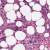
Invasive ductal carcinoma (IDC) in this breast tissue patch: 1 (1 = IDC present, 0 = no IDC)